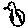
Label: bird